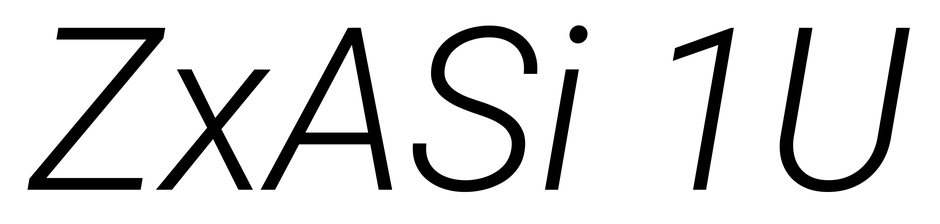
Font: Roboto-Italic_Light_Italic